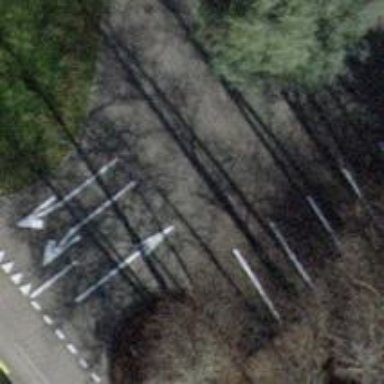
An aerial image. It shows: Parking aisle designated as service road.